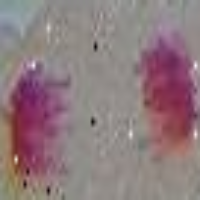
Label: anaphase